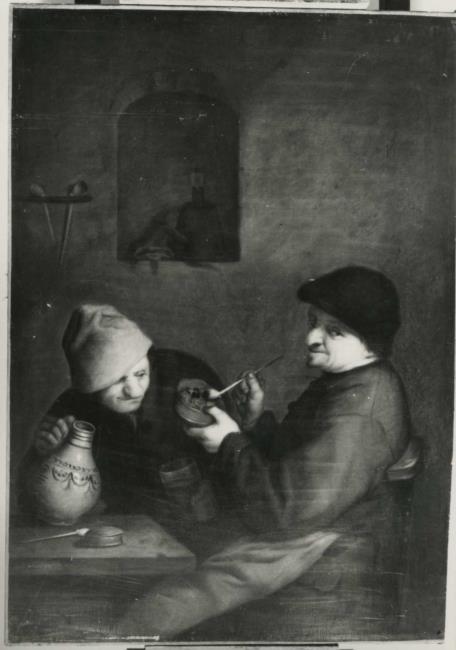
Title: Twee rokende en drinkende mannen
Artist: after Adriaen van Ostade
Latest date: 1800
Genre: painting
Iconography: Tobacco
Keywords: interior view, smoking (activity), drinking, two human figures, pipe, fire pot, genre